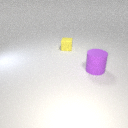
small yellow rubber cube to the left of large purple rubber cylinder